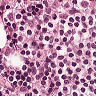
Metastatic tissue present: no